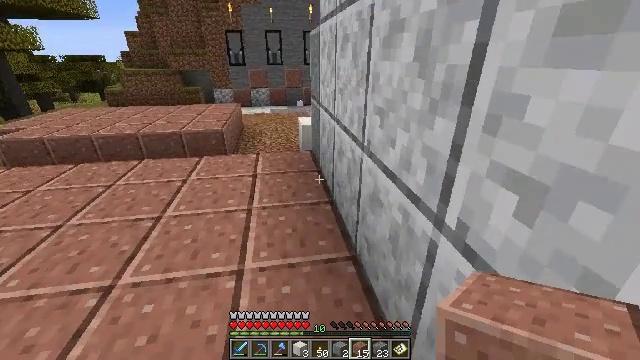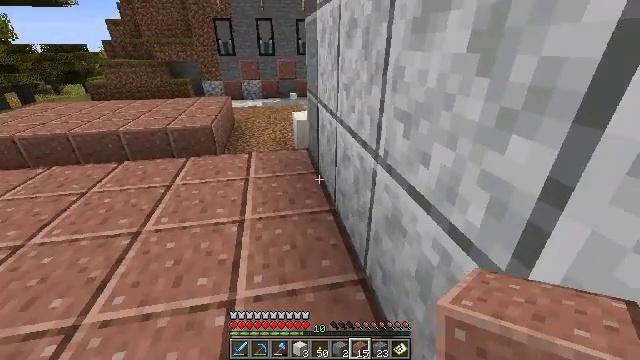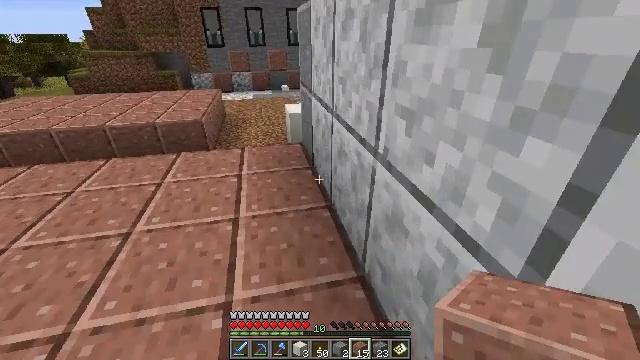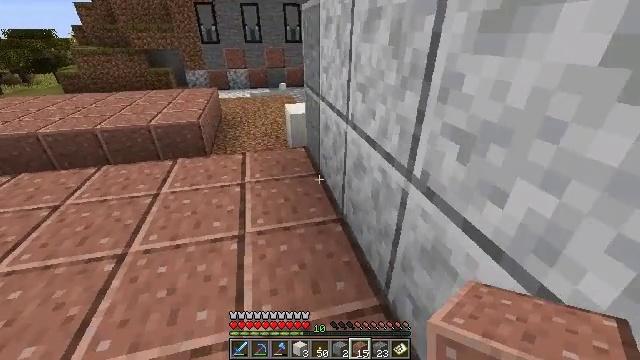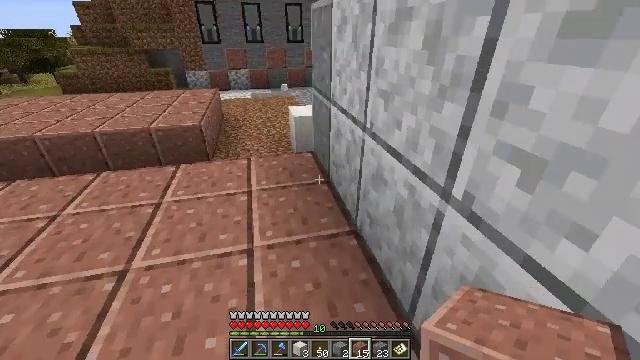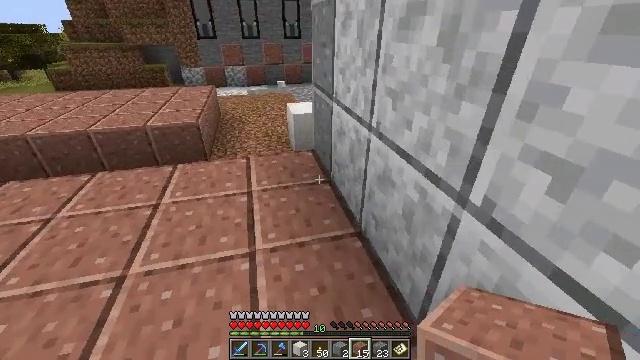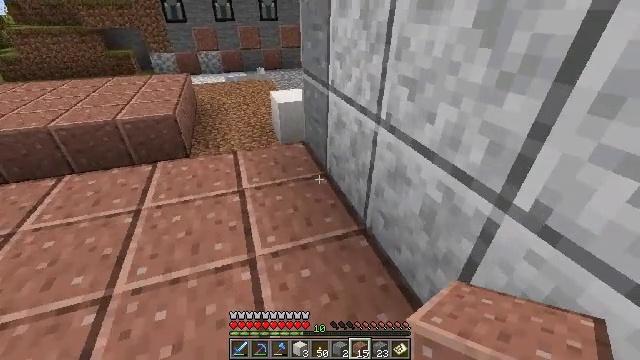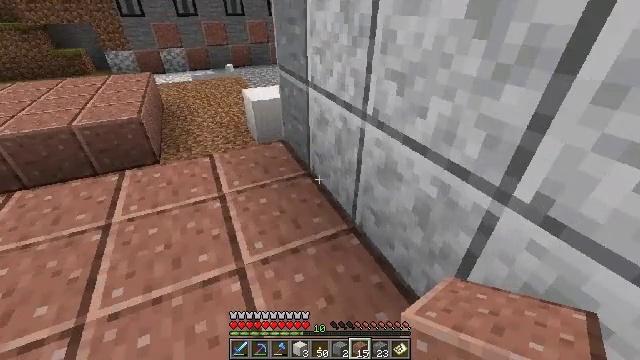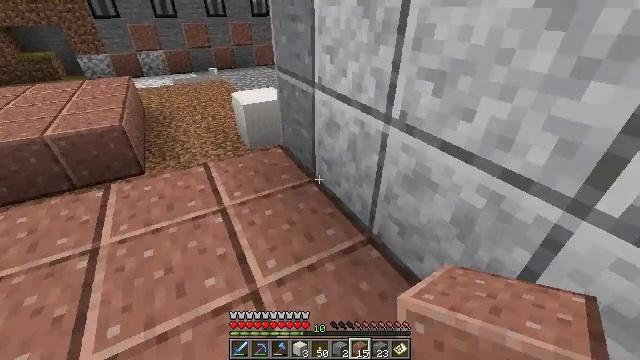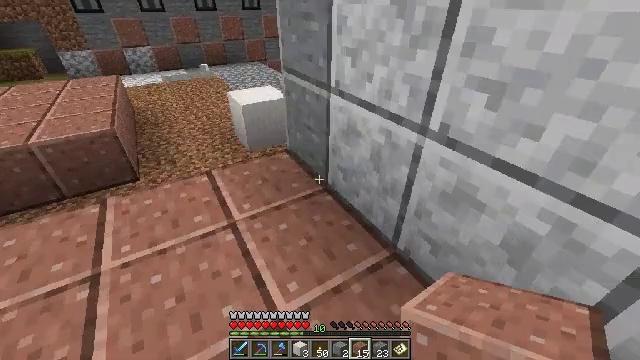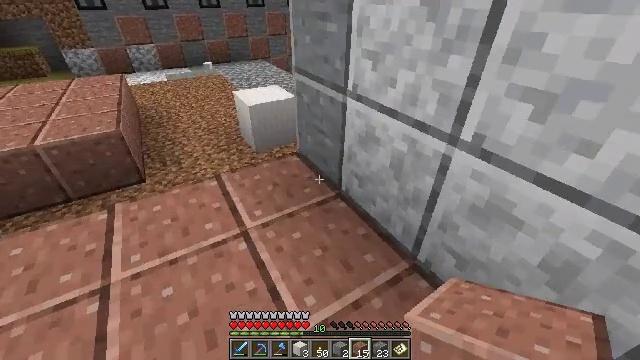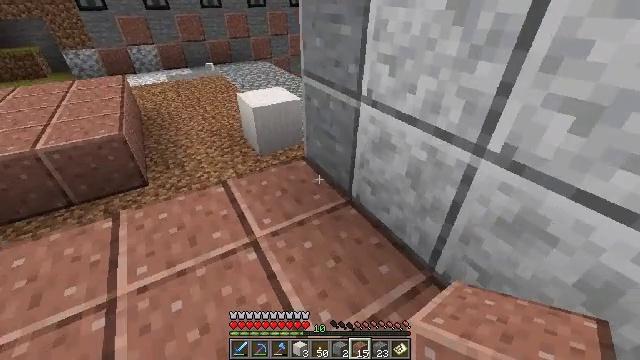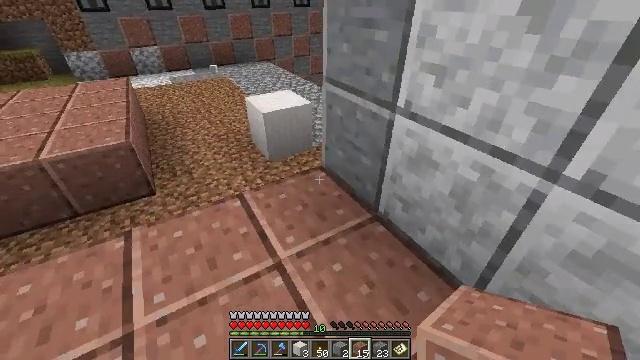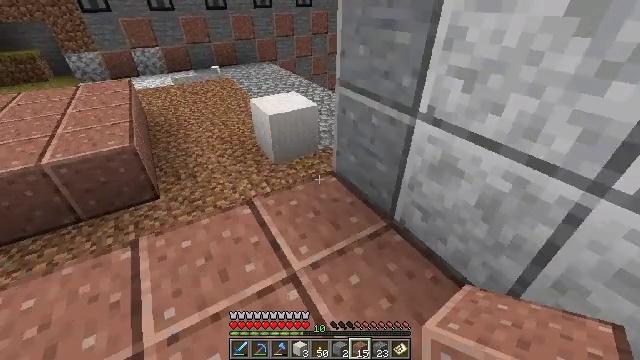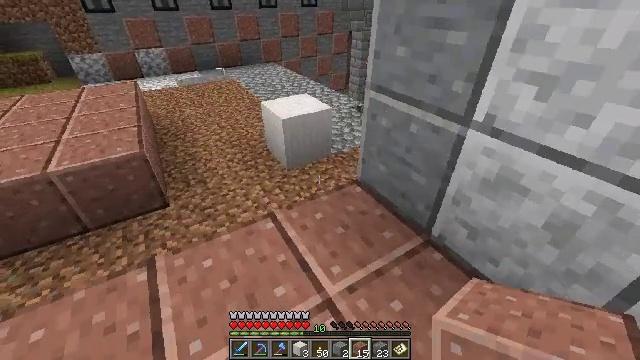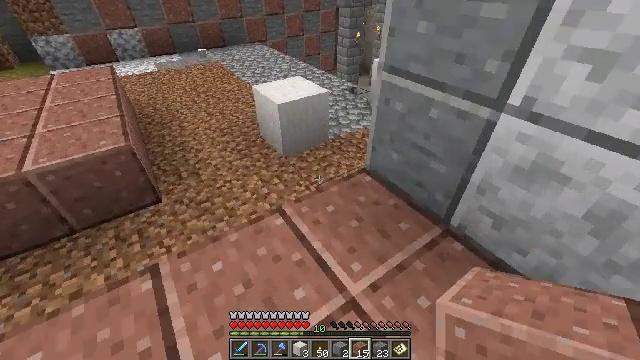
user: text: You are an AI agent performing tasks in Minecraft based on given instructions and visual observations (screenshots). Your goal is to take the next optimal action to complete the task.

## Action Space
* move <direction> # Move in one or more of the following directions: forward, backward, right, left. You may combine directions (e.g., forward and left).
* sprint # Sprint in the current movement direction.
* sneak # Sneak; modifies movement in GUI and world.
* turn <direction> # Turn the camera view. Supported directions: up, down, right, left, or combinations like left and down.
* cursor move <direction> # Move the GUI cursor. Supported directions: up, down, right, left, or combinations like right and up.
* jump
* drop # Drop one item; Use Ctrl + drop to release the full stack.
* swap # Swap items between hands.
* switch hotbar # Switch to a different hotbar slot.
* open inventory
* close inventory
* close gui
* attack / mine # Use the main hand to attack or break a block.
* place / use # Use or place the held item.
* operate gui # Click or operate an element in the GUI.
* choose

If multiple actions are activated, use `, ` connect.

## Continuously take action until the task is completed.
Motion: motion action
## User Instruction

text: Collect polished granite for building.
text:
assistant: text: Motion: move forward and move left, turn right and down
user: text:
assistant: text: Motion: move forward and move left, turn right and down
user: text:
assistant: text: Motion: move forward and move left, turn right
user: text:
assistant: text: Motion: move forward and move left
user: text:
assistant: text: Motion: move forward and move left
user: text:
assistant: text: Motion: move forward and move left, turn right and down
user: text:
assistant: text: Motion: move forward and move left, turn right
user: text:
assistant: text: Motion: move forward and move left, turn right
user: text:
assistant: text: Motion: move forward and move left, turn right
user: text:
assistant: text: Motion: move forward and move left
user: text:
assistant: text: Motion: move forward and move left
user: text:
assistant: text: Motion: move forward and move left
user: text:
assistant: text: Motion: move forward and move left
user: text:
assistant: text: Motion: move forward and move left
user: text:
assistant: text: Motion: move forward and move left, turn right and down
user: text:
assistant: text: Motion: move left, turn right and down
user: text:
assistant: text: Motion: turn right and down
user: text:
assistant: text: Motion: turn right and down, switch to hotbar 2
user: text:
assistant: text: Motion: turn down, switch to hotbar 2
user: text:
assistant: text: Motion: turn right and down, switch to hotbar 2
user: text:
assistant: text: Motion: turn right and down, switch to hotbar 2
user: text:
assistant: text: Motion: turn right
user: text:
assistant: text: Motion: no_op
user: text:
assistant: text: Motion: attack / mine
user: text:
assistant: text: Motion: attack / mine
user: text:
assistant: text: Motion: attack / mine
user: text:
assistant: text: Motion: attack / mine
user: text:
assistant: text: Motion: attack / mine
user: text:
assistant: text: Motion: attack / mine
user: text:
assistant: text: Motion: attack / mine